RGB frame:
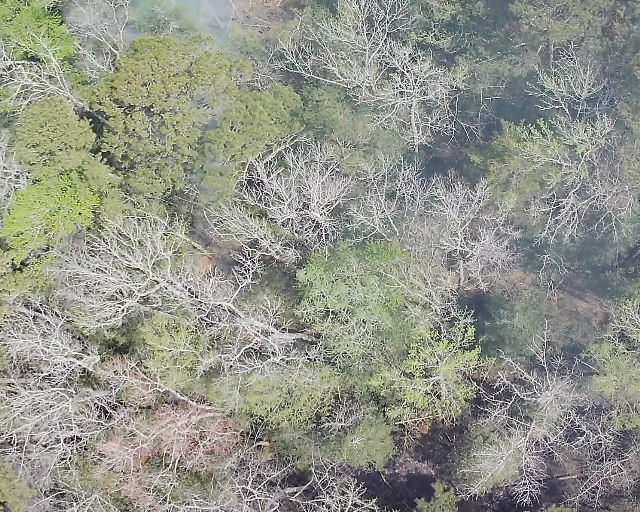
Thermal frame:
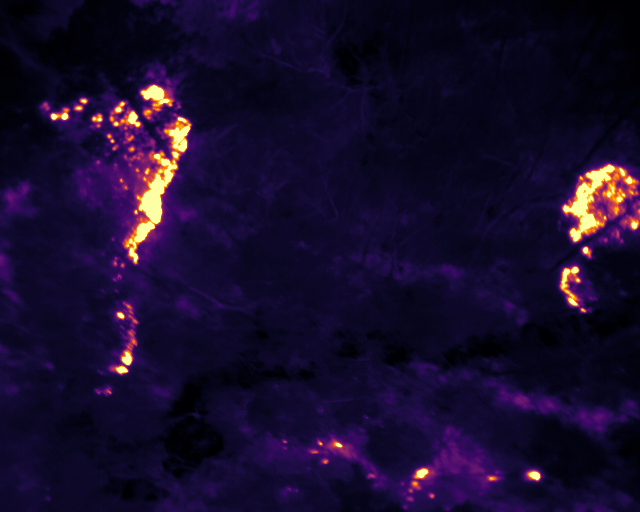
Captured: 2026-02-26 03:43:19
Pixels at or above 80 °C: 4223 (fraction of frame: 0.01289)